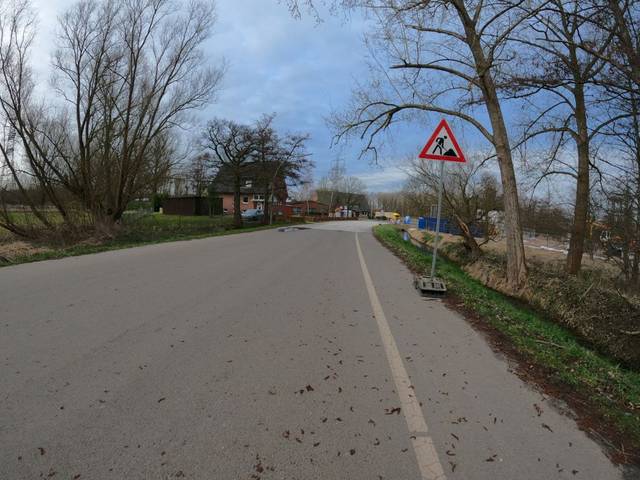
Region: Germany
Coordinates: 53.483, 9.931